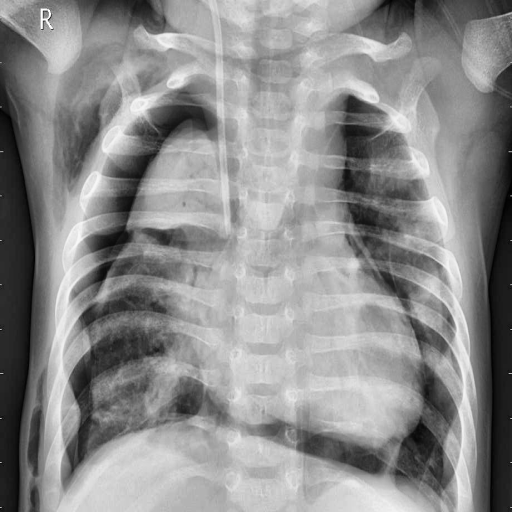
Finding: PNEUMONIA